Question: I have a wordpress site and all tables seem to be borderless as far as I can see.
When I check it with Firebug I can disable css initialization for '<table>' element and design seems to be OK. Firebug tells me the CSS code is set in theme's style.css file. I open the file and check the content but there is no such line.
After this I choose a worse way to manually set the 'style' attribute of my '<table>' HRTML element as follows. I also apply directive to override anything.

As far as I can know the 'style' attribute of an HTML element overrides all CSS and previous (inherited or not inherited) style declarations. Also the also makes it undestructable. I have used both I still can not make it work.
What am I possibly doing wrong and how can I fix it?
Regards.
P.S. : You can check the faulty content @ <URL>
The table as the bottom of the content.
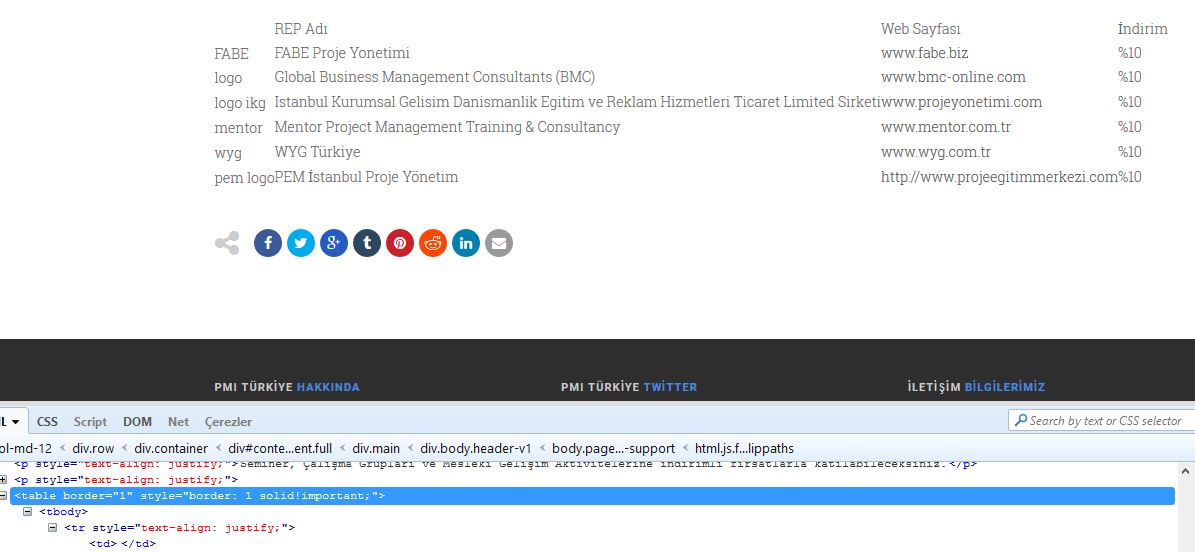
Answer: OK, I played a little with firebug in your website here and had to do a few things:
1) Remove border="1" in that same table
2) Change from style="1 border #000 !important;" to style="1px border #000;"
These changes solve your problem.
In order to draw borders around each cell of the table instead, proceed as follows:
1) Remove the table's style attribute
2) In your css file, add the following:
'''
th, td {
border: 1px solid #000;
}
'''
This should add borders around each table cell of yours. Hope it helps!